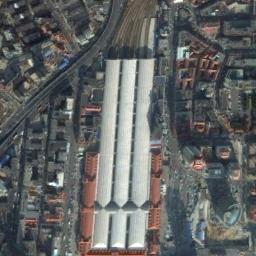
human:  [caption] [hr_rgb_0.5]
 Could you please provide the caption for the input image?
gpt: Many buildings are beside the railway station .

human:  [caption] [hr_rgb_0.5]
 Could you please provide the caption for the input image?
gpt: The railway station has some railways and a white building and the railway station is surrounded by lots of other buildings .

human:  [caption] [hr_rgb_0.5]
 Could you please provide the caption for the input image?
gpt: There is a railway station in the crowded city .

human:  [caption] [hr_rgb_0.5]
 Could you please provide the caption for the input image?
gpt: The rails getting out the rectangular station platform converges to the merging area next a viaduct .

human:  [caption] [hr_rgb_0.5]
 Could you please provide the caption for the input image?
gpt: There are many buildings around the white railway station .